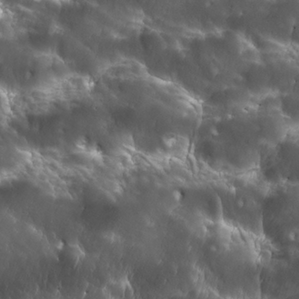
Label: non_frost